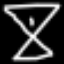
Label: hourglass